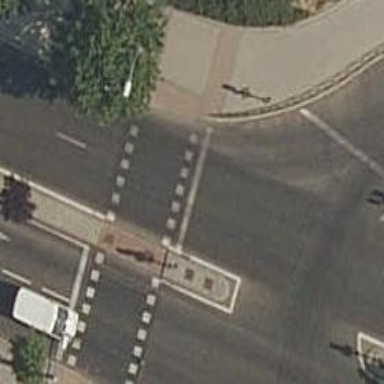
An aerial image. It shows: Crossing with traffic signals.